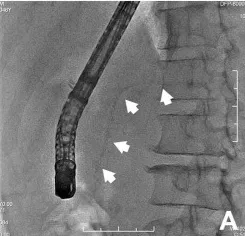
Fluroscopy showed a proximal migrated PD stent (white arrows).
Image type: radiology (x_ray)